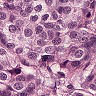
Metastatic tissue present: yes